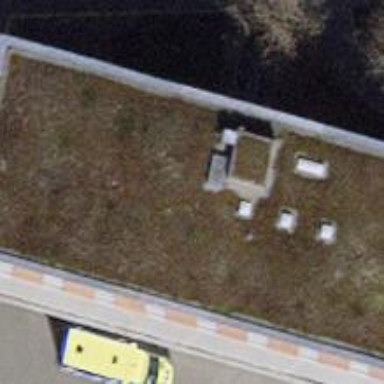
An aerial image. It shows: Ambulance station located at hospital building.